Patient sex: F
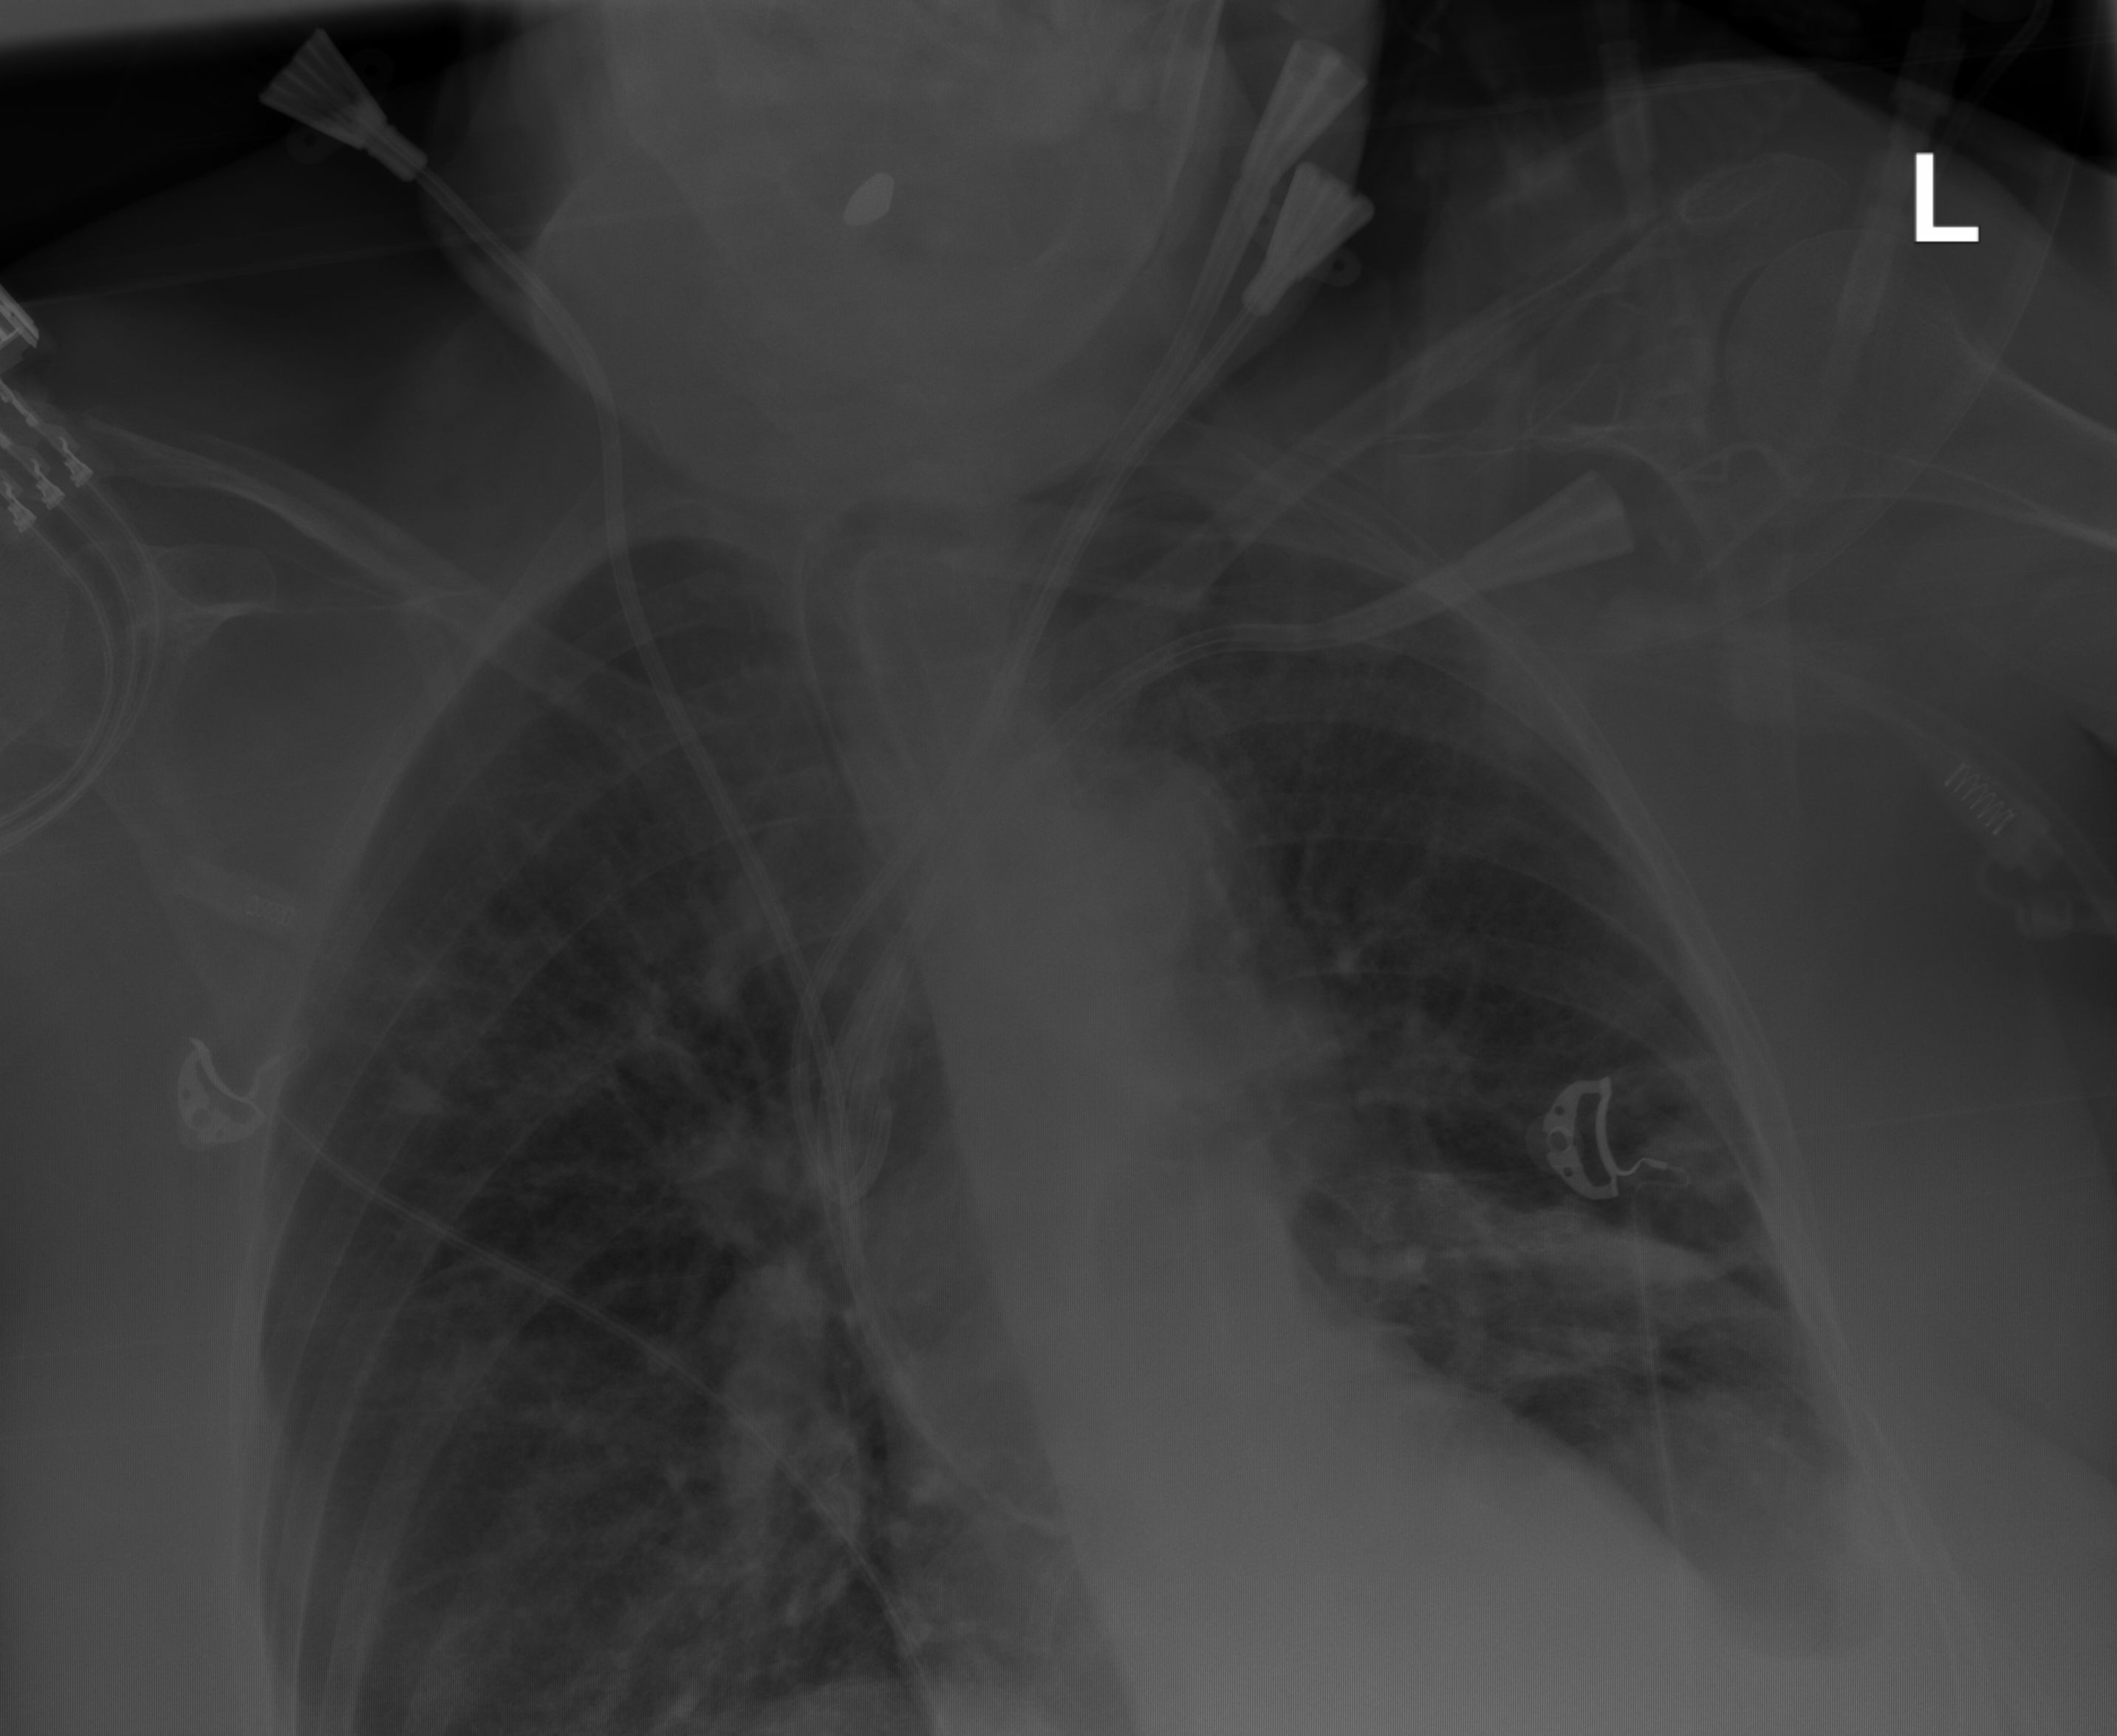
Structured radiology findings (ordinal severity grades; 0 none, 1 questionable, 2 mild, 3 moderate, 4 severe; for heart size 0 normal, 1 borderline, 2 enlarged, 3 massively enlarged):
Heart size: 0
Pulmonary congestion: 0
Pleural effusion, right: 0
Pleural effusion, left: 2
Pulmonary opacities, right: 2
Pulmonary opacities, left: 3
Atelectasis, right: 2
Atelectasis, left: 3